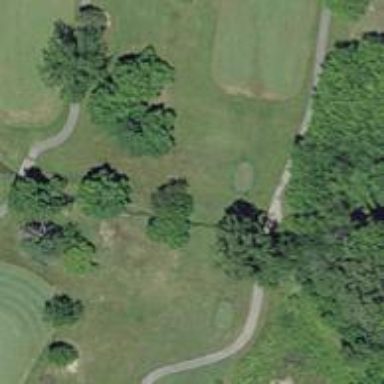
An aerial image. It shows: Golf hole.